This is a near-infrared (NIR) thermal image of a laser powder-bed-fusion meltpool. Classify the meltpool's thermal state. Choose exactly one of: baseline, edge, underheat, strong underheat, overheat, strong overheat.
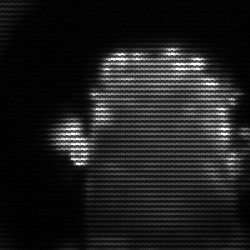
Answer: baseline